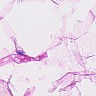
Metastatic tissue present: no